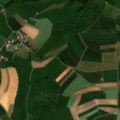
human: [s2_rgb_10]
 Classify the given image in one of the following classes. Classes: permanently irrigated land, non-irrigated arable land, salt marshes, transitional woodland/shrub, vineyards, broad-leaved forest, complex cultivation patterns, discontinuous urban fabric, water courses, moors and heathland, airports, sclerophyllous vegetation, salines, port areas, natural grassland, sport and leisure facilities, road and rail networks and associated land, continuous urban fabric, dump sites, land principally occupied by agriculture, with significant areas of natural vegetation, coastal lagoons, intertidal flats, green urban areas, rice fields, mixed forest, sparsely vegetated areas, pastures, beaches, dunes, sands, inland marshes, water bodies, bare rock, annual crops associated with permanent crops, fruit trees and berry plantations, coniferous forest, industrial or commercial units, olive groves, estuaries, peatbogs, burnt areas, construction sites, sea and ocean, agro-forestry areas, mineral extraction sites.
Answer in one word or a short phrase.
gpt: non-irrigated arable land, pastures, land principally occupied by agriculture, with significant areas of natural vegetation